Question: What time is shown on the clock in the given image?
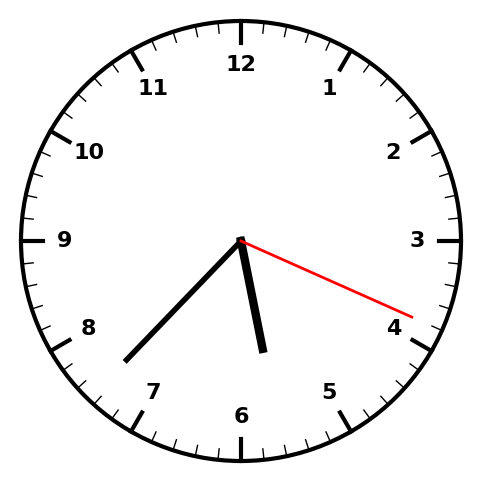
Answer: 05:37:19